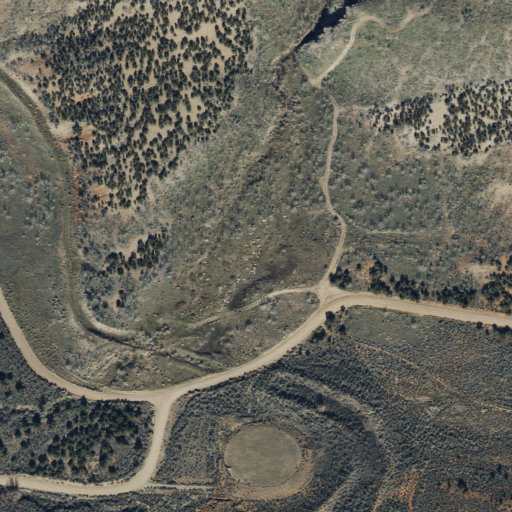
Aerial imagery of valley in Utah named Rock Canyon containing evergreen forest, shrub, open development, grassland, and low intensity development